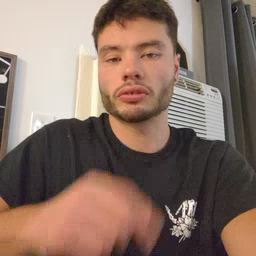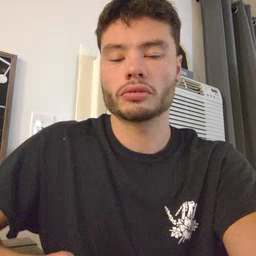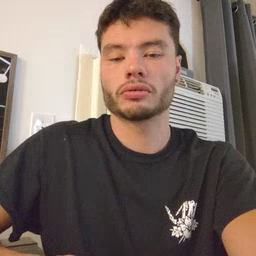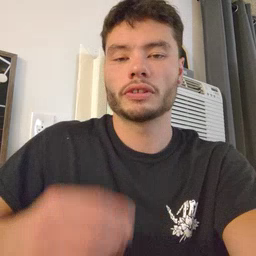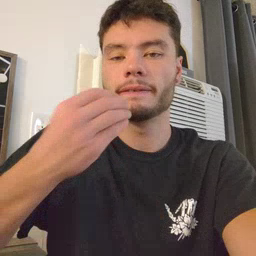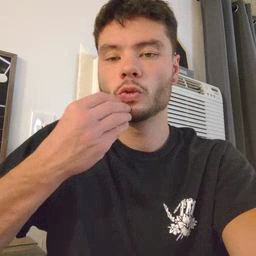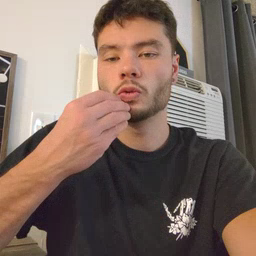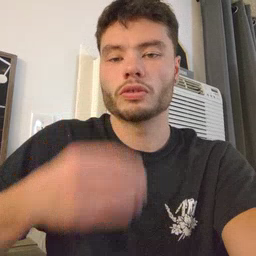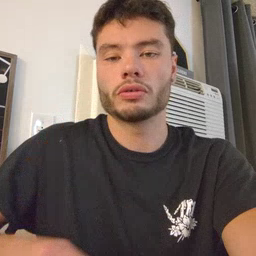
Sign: food